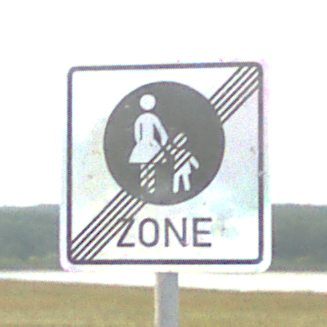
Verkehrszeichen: EndeFussgaengerzone
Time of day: SunriseSunset
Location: Outdoor (RoadRail)
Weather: PartlyCloudy
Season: NotSpecified
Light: Natural